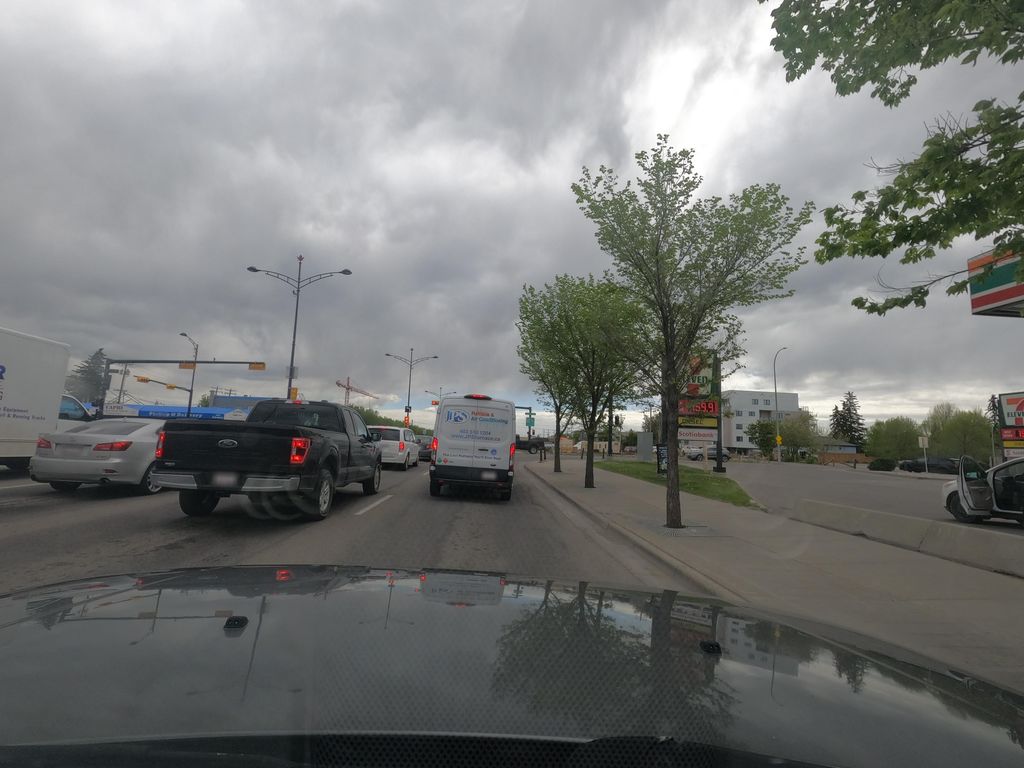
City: calgary